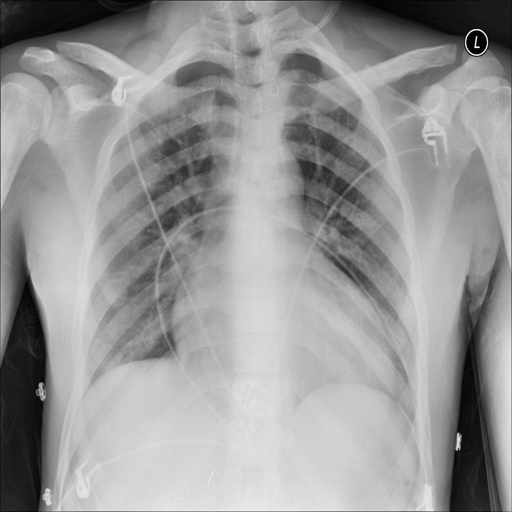
Finding: NORMAL